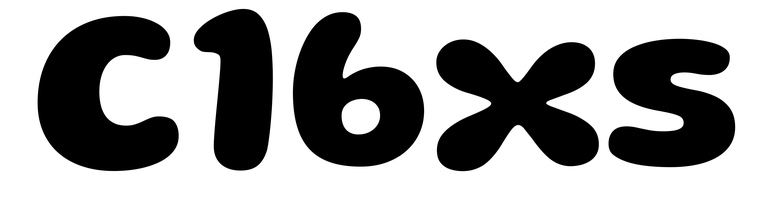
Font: Gluten_Bold